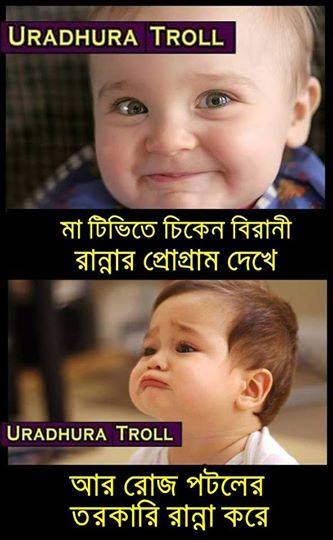
Caption: মা টিভিতে চিকেন বিরানী রান্নার প্রোগ্রাম দেখে আর রোজ পটলের তরকারি রান্না করে
Label: non-hate